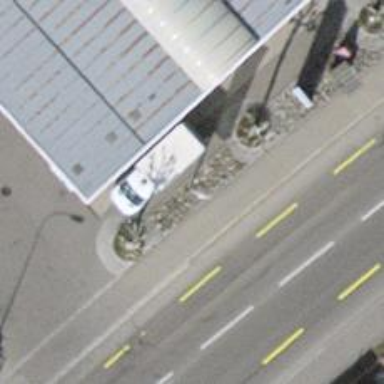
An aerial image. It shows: Flagpole which is man-made.